Interaction volume radius: 5 \u00c5
Interaction volume height: 15 \u00c5
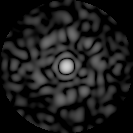
Disorder parameter: 0.8166